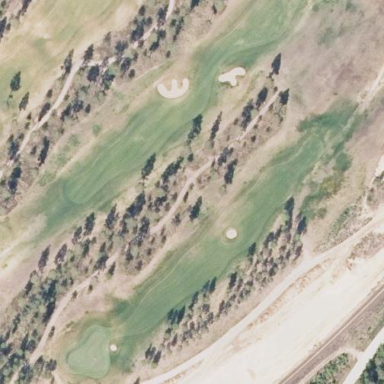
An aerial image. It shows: Grassy area designated as golf fairway.